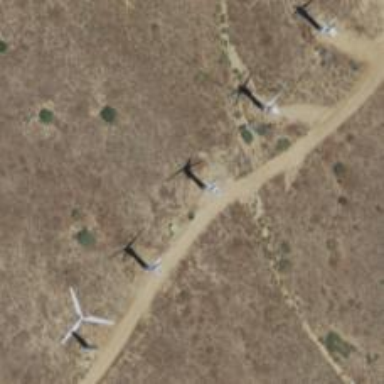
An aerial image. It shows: Wind power generator employing wind turbines.